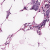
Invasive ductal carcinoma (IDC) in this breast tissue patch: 1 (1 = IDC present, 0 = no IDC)